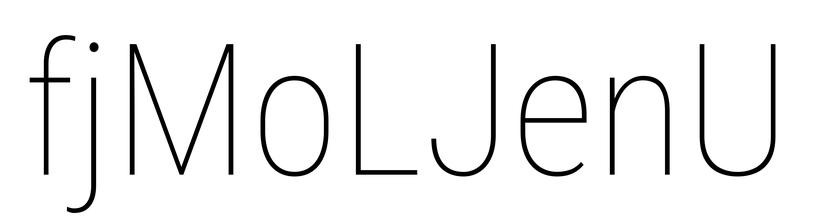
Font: Roboto_Condensed_Thin